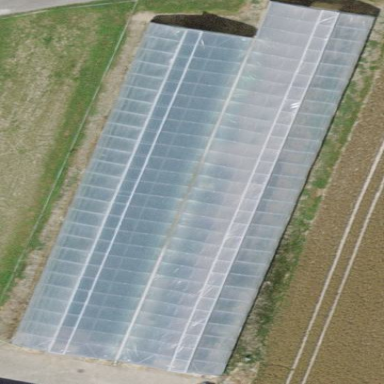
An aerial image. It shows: Greenhouse.